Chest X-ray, AP view. Patient: 42 years old, sex F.
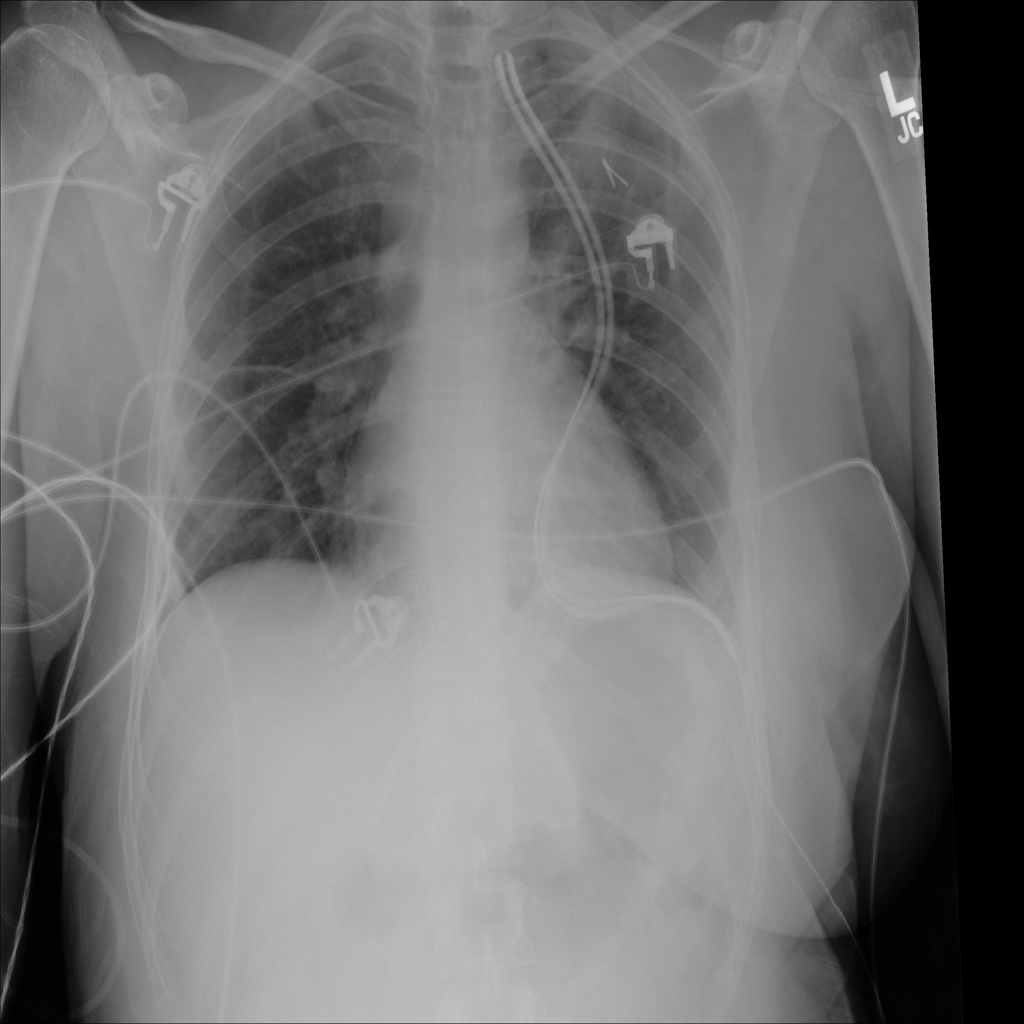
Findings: Nodule